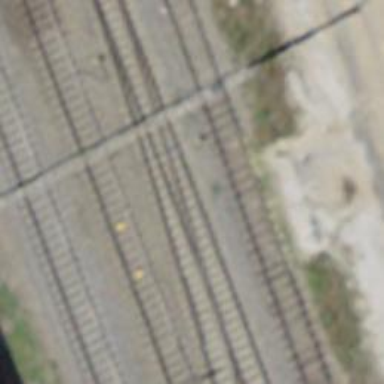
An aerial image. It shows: Rail siding with electrified tracks using contact line.